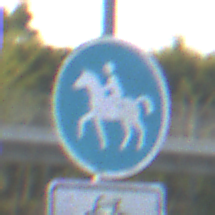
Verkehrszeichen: Reitweg
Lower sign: EinspurigeFahrzeugeFrei5
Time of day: SunriseSunset
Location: Outdoor (Urban)
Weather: Clear
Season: NotSpecified
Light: Natural